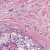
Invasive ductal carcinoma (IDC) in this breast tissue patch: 0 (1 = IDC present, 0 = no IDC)